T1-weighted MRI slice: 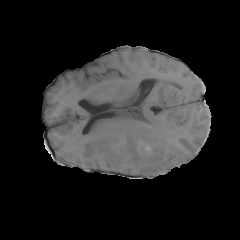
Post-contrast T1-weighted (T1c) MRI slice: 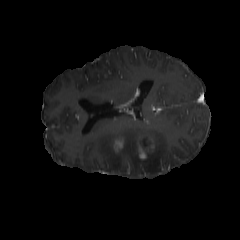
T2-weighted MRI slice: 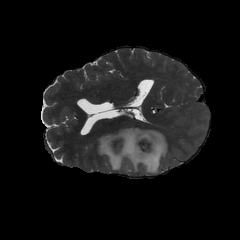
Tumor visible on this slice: yes